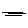
Label: line